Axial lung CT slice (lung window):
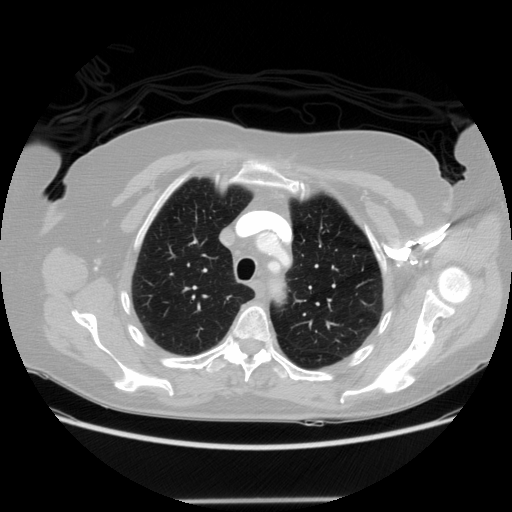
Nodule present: no